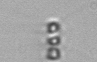
Label: Chaetoceros